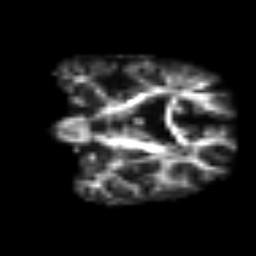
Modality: FA
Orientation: coronal
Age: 62
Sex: female
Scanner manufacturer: siemens
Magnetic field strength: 3 T
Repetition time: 3.2 s
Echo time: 0.081 s